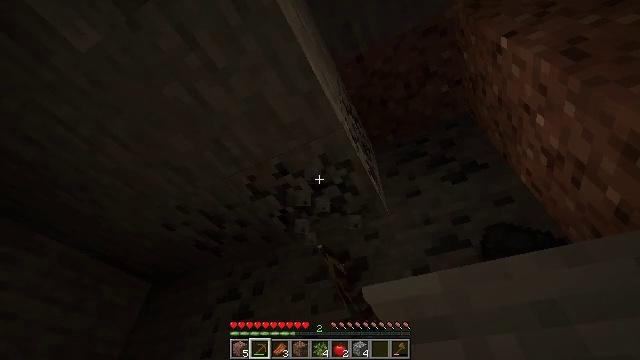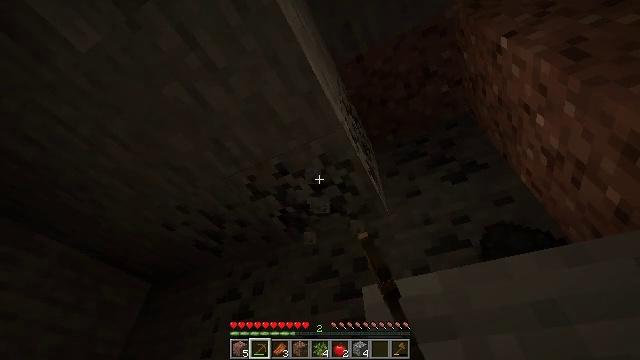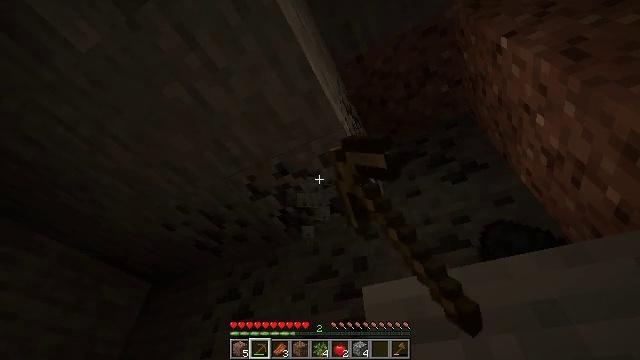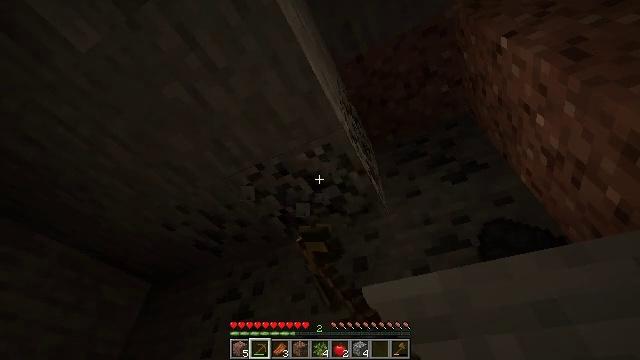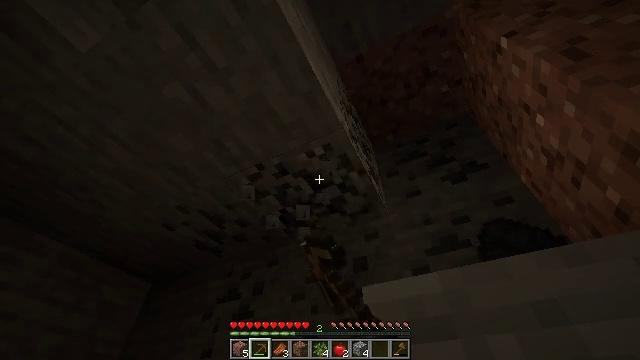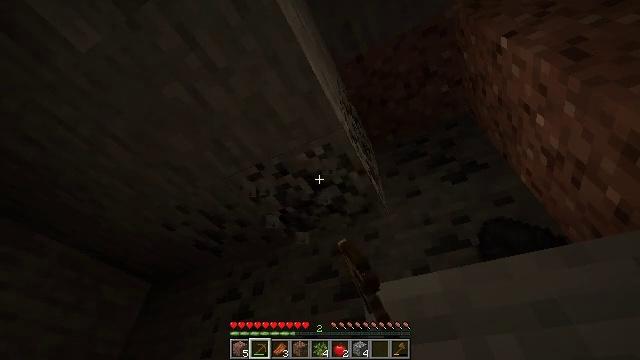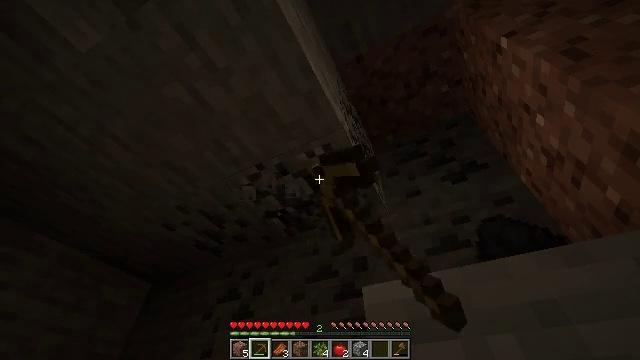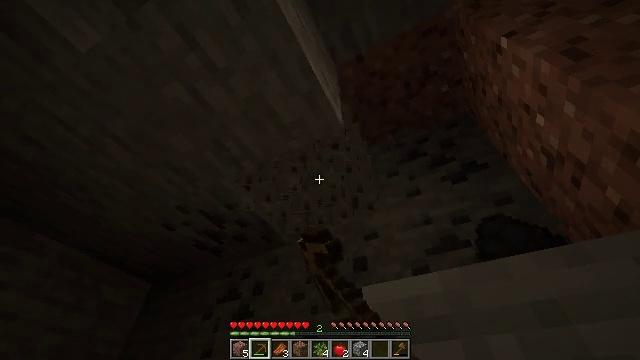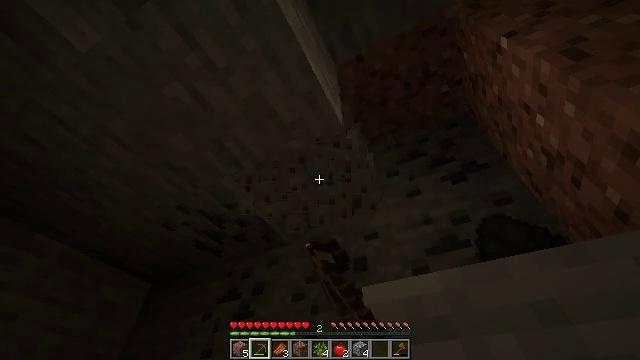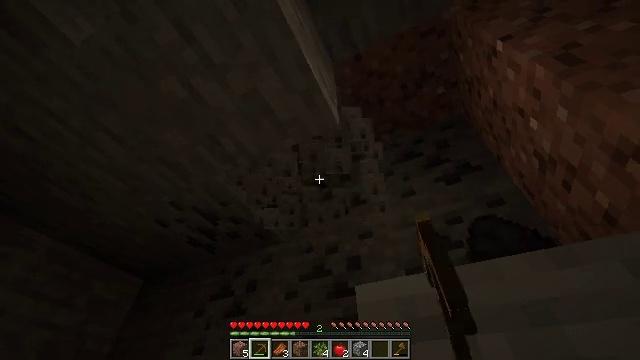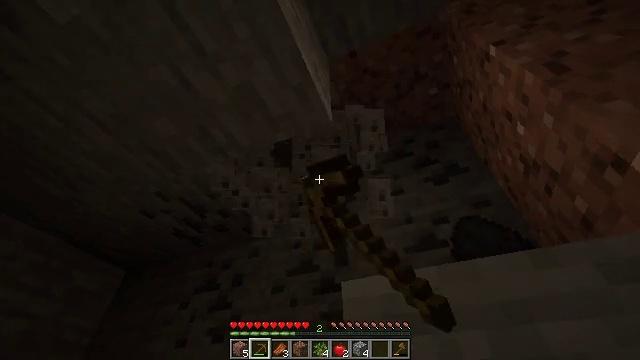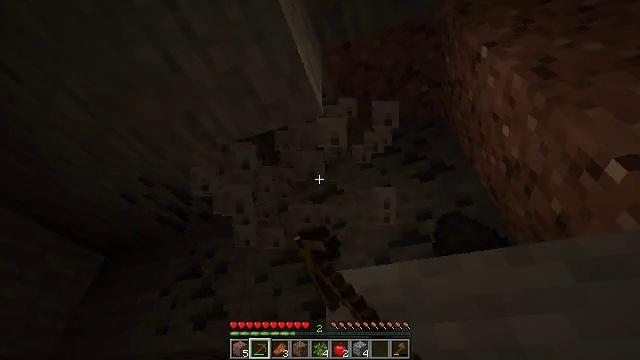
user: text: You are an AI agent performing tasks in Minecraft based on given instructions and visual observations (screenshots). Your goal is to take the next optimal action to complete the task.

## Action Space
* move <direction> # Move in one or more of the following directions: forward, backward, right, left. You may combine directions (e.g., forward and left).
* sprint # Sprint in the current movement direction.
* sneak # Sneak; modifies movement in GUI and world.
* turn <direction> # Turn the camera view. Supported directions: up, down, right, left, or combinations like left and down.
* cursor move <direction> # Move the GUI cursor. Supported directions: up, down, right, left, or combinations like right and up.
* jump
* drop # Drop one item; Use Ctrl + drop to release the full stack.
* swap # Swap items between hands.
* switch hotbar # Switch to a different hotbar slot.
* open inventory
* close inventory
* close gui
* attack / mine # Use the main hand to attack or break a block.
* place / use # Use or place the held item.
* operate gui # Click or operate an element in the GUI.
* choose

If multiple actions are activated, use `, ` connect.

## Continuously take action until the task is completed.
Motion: motion action
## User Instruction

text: Gather coal ore with a pickaxe.
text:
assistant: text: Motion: attack / mine
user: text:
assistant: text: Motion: attack / mine
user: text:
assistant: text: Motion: attack / mine
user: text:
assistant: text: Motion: attack / mine
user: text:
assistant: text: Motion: attack / mine
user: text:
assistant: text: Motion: attack / mine
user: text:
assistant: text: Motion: attack / mine
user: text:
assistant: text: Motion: attack / mine
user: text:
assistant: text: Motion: turn right, attack / mine
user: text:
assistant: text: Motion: turn right, attack / mine
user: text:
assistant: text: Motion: turn right and down, attack / mine
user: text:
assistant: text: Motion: attack / mine